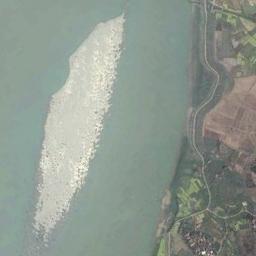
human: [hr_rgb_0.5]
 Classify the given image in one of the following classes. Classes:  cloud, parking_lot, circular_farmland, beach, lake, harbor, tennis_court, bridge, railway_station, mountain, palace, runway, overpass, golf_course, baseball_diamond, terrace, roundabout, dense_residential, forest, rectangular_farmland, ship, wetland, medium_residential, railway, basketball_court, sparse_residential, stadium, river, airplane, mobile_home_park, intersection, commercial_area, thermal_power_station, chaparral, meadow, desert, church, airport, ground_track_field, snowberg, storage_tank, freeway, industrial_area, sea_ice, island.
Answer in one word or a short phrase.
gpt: island